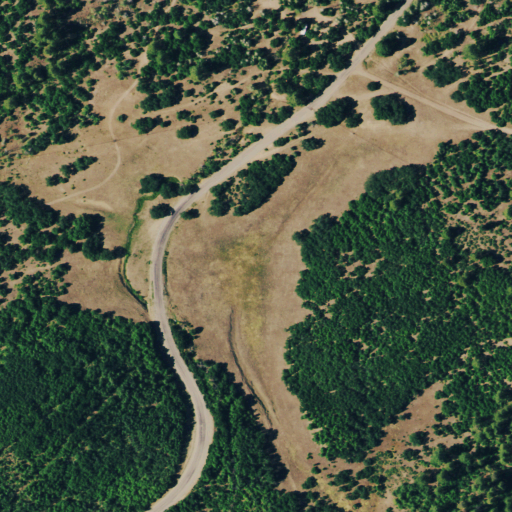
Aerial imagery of plain(s) in Colorado named Joe Ellis Park containing deciduous forest, shrub, and evergreen forest